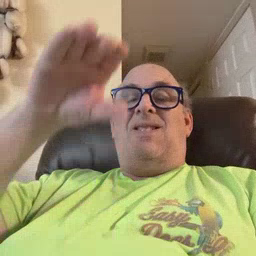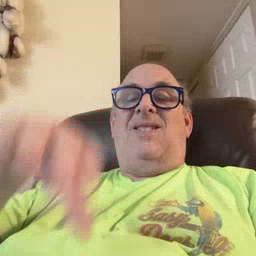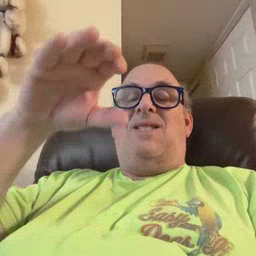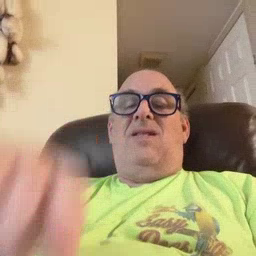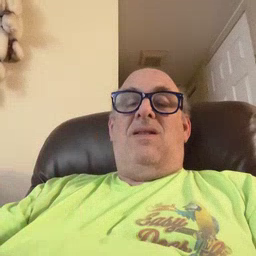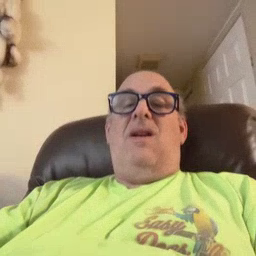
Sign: alligator